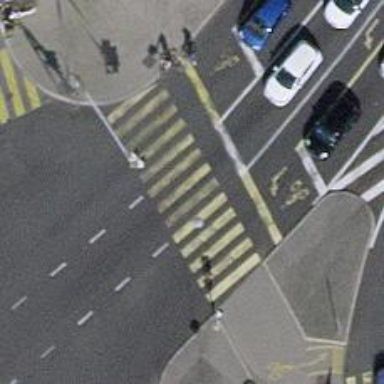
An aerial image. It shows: Road crossing with traffic signals.